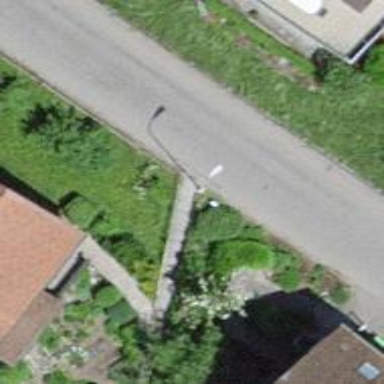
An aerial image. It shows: Road with steps.